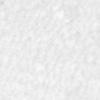
Label: no_change